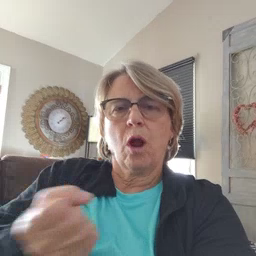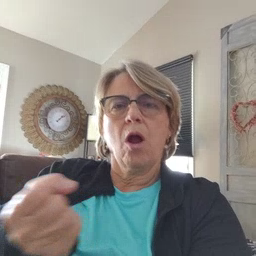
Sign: drawer